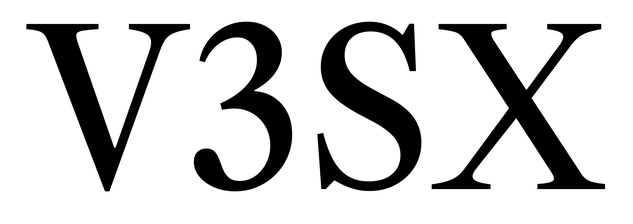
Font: LibreCaslonText_Regular